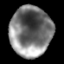
Tissue: lung
Cell type: Epithelial cells
Senescence score: 0.2036
Nuclear area (px): 2041
Mean DAPI intensity: 122.265